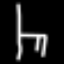
Label: chair